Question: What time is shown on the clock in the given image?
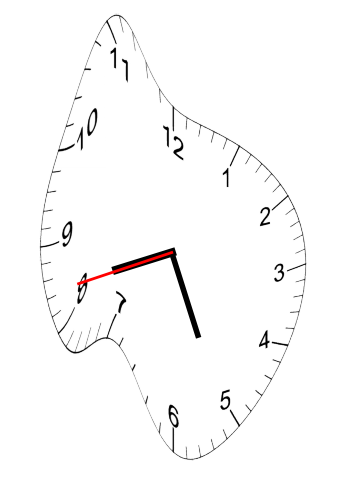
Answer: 08:25:42